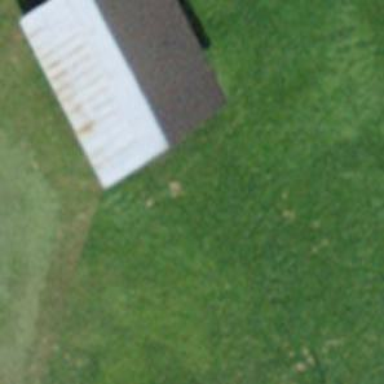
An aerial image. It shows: Rural barn.